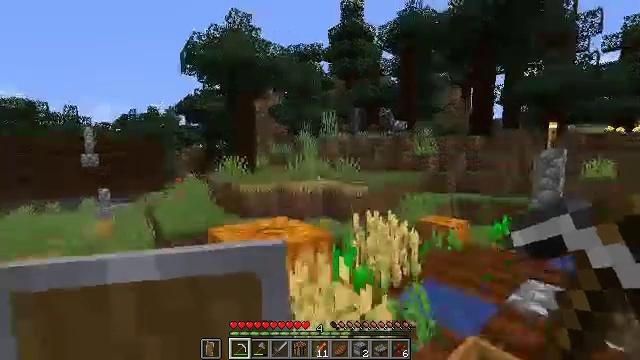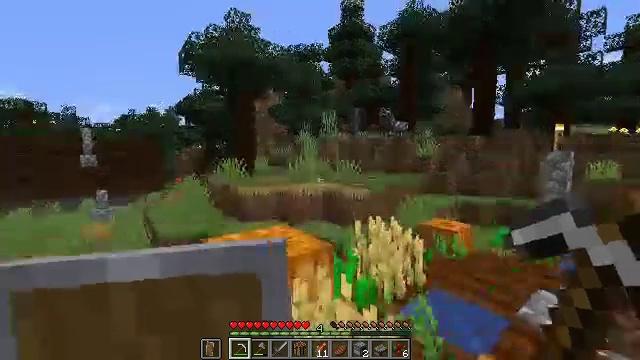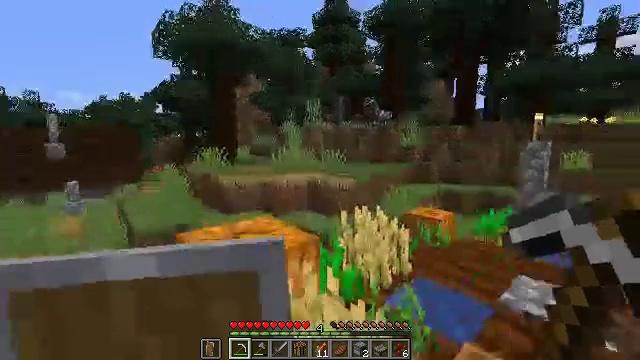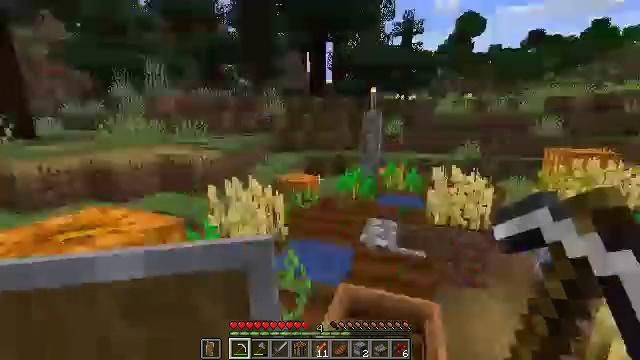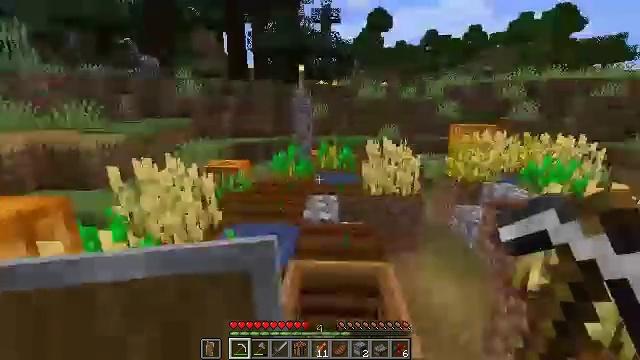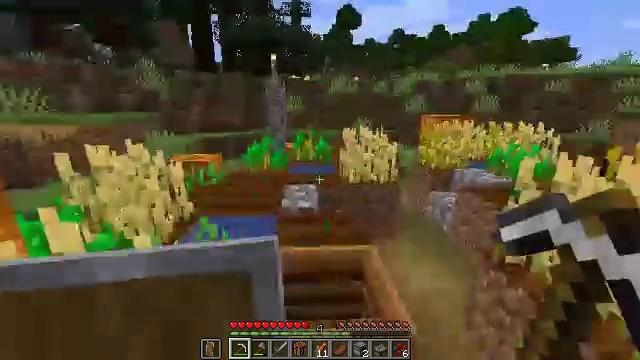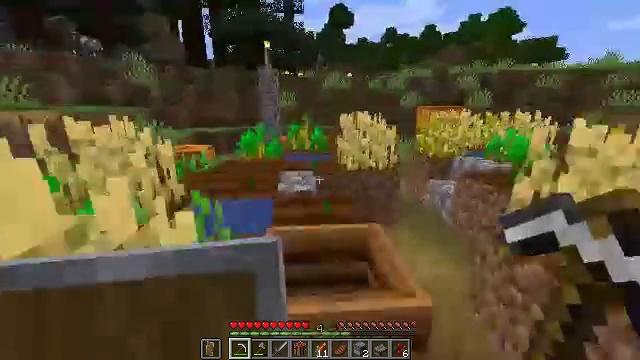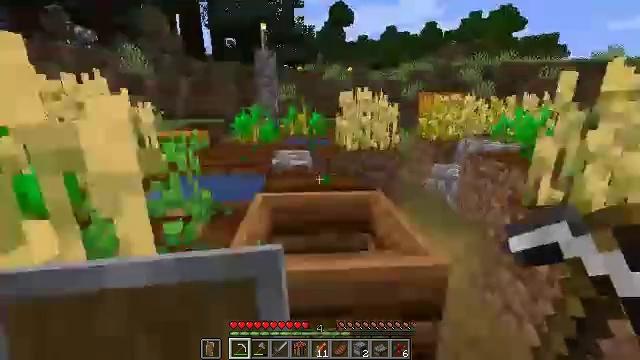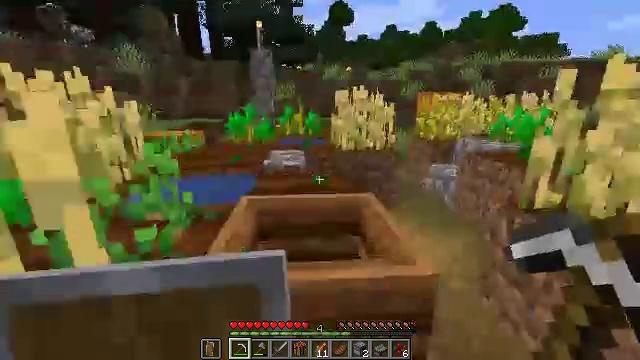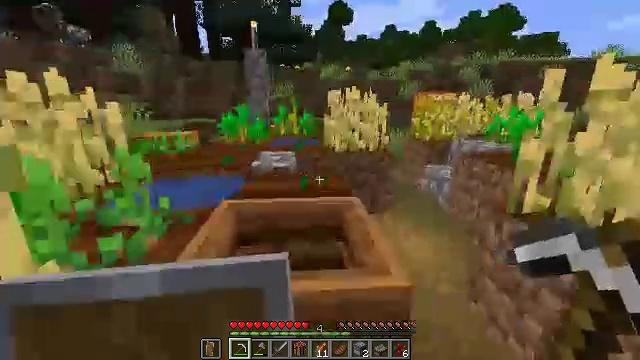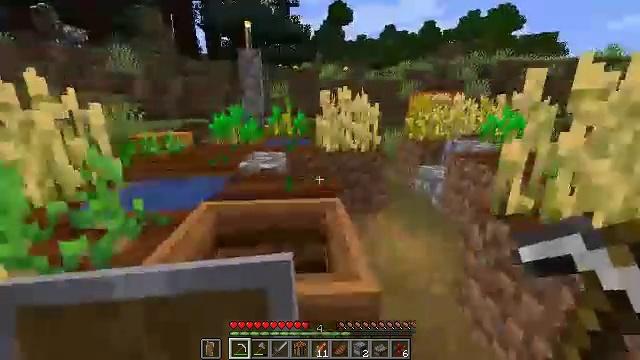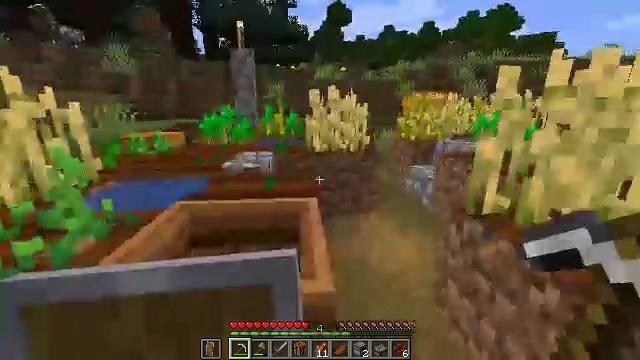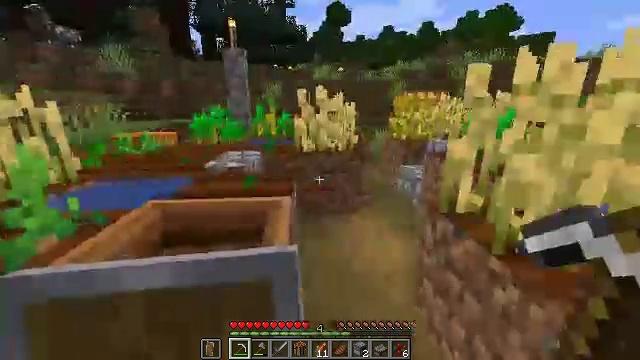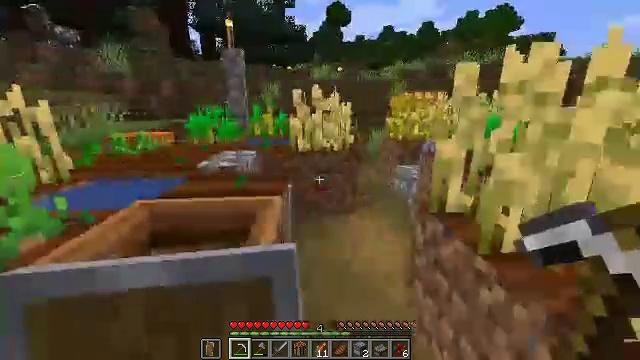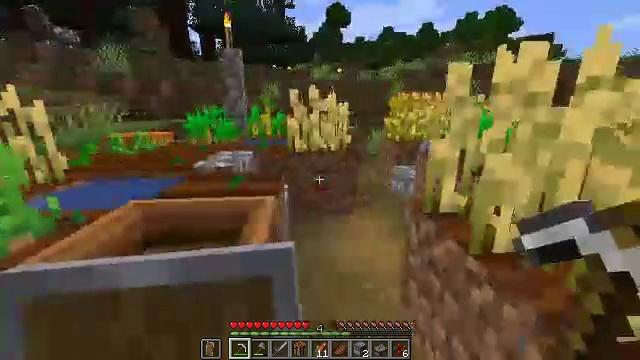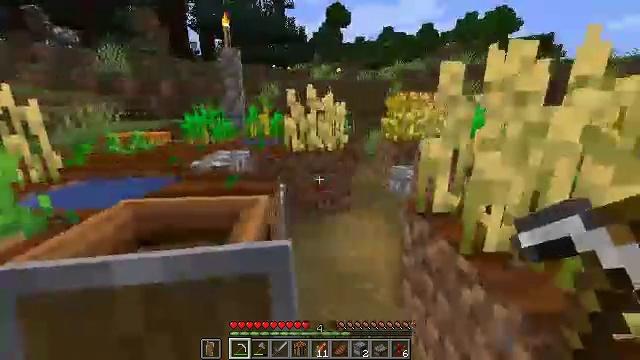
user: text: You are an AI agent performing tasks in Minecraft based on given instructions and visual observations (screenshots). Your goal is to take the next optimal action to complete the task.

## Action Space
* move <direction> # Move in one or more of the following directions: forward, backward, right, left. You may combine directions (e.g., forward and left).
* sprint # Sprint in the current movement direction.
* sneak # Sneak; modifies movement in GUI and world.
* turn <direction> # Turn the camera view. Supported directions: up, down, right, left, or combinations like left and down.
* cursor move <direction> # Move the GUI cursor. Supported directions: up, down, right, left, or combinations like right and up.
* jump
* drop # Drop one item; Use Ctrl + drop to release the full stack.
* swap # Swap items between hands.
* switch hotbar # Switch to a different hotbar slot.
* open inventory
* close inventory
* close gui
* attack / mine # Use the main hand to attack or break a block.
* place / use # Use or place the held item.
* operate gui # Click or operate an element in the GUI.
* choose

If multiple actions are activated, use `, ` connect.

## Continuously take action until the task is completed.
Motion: motion action
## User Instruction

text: Break the pumpkin to collect it.
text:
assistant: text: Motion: move forward
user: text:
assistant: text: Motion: move forward, turn right and down
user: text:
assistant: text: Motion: move forward, turn right and down
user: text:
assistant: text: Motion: move forward, turn right and down
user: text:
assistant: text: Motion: turn right
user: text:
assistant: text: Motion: move right, turn right
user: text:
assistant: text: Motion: move right
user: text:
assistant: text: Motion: move right
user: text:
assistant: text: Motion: move right
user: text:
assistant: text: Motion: move right
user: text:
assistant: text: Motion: move right
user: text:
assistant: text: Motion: no_op
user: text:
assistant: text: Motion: no_op
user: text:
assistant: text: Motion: no_op
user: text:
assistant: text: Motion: no_op
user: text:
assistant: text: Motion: no_op
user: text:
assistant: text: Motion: turn right and up
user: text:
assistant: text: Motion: turn right and up
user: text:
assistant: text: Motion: turn right
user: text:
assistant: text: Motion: turn right and down
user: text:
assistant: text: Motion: turn right and down
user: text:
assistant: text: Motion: turn right
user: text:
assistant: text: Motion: no_op
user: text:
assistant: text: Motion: no_op
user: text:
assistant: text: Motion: move right
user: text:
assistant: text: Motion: move right
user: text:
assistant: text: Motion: move right
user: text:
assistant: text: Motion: move right
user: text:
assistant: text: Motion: move forward and move right
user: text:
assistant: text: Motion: move forward and move right